Question: I changed my navbar 'min-height' from '40' to '55' to use a logo.
'''
.navbar{
position:relative;
min-height:55px
}
'''
I want to know how to change the height of my 'navbar' buttons:

'''
<div class="navbar navbar-default navbar-fixed-top" role="navigation">
<div class="container">
<div class="navbar-header">
<button type="button" class="navbar-toggle" data-toggle="collapse" data-target=".navbar-collapse">
<span class="sr-only">Navigation ein-/ausblenden</span>
<span class="icon-bar"></span>
<span class="icon-bar"></span>
<span class="icon-bar"></span>
</button>
<a class="navbar-brand" href="http://holdirbootstrap.de/examples/navbar-fixed-top/#"> <img src="images/logoverysmall.png">Company</a>
</div
<div class="navbar-collapse collapse">
<ul class="nav navbar-nav">
<li class="active"><a href="dev.htm">Home</a></li>
<li><a href="http://holdirbootstrap.de/examples/navbar-fixed-top/#ueber">Uber uns</a></li>
<li><a href="http://holdirbootstrap.de/examples/navbar-fixed-top/#kontakt">Product</a></li>
<li class="dropdown">
<a href="#" data-toggle="dropdown" class="dropdown-toggle">0<b class="caret"></b></a>
<ul class="dropdown-menu">
<li><a href="#">1</a></li>
<li><a href="#">2</a></li>
<li><a href="#">3</a></li>
</ul>
</li>
<li><a href="/kontakt">Kontakt</a></li>
</ul>
</div><!--/.nav-collapse -->
</div>
</div>
</div>
'''
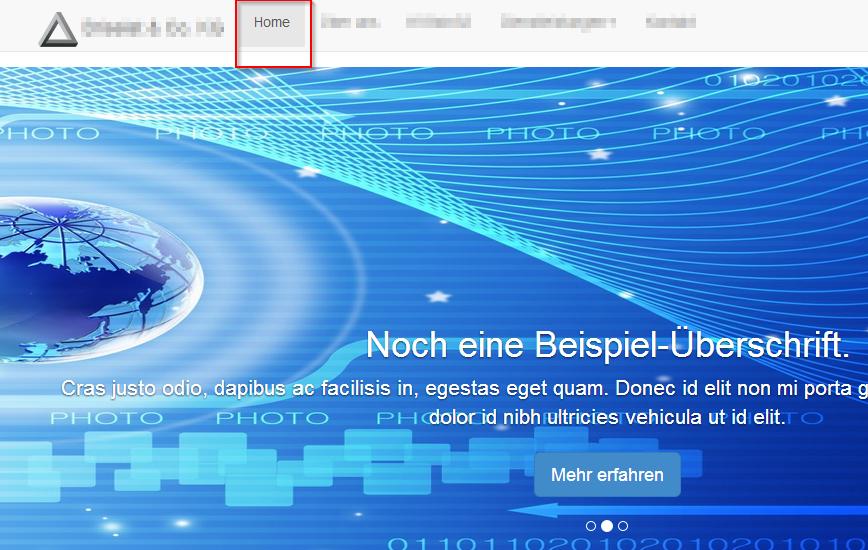
Answer: Here the full working Code, If you want to change the height change in the test1 or test2 css alone.
'''
<!DOCTYPE html>
<html lang="en">
<head>
<meta charset="UTF-8">
<title>Example of Twitter Bootstrap 3 Static Navbar</title>
<link rel="stylesheet" href="http://maxcdn.bootstrapcdn.com/bootstrap/3.2.0/css/bootstrap.min.css">
<link rel="stylesheet" href="http://maxcdn.bootstrapcdn.com/bootstrap/3.2.0/css/bootstrap-theme.min.css">
<script src="http://ajax.googleapis.com/ajax/libs/jquery/1.11.1/jquery.min.js"> </script>
<script src="http://maxcdn.bootstrapcdn.com/bootstrap/3.2.0/js/bootstrap.min.js"> </script>
<style type="text/css">
.bs-example{
margin: 20px;
}
.test1
{
height:20px !important;
min-height:40px !important;
}
.test2
{
height:20px !important;
padding-top:10px !important;
min-height:20px !important;
}
</style>
</head>
<body>
<div class="bs-example">
<nav role="navigation" class="navbar navbar-inverse test1">
<!-- Brand and toggle get grouped for better mobile display -->
<div class="navbar-header test1">
<button type="button" data-target="#navbarCollapse" data-toggle="collapse" class="navbar-toggle">
<span class="sr-only">Toggle navigation</span>
<span class="icon-bar"></span>
<span class="icon-bar"></span>
<span class="icon-bar"></span>
</button>
<a href="#" class="navbar-brand test2">Brand</a>
</div>
<!-- Collection of nav links and other content for toggling -->
<div id="navbarCollapse" class="collapse navbar-collapse test1">
<ul class="nav navbar-nav">
<li class="active test1"><a href="#" class="test2">Home</a></li>
<li class="test1"><a href="#" class="test2">Profile</a></li>
<li class="test1"><a href="#" class="test2">Messages</a></li>
</ul>
<ul class="nav navbar-nav navbar-right">
<li><a href="#" class="test2">Login</a></li>
</ul>
</div>
</nav>
</div>
</body>
</html>
'''